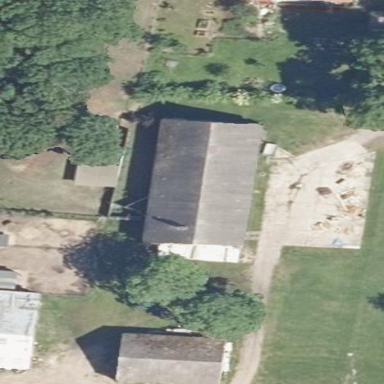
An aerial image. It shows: Building with gabled roof oriented along its length.